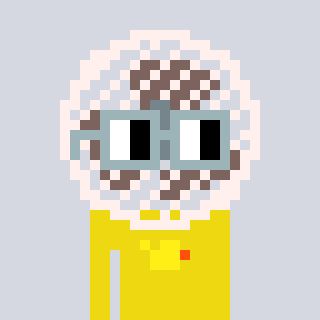
a pixel art character with square dark gray glasses, a fan-shaped head and a yellow-colored body on a cool background